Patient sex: M
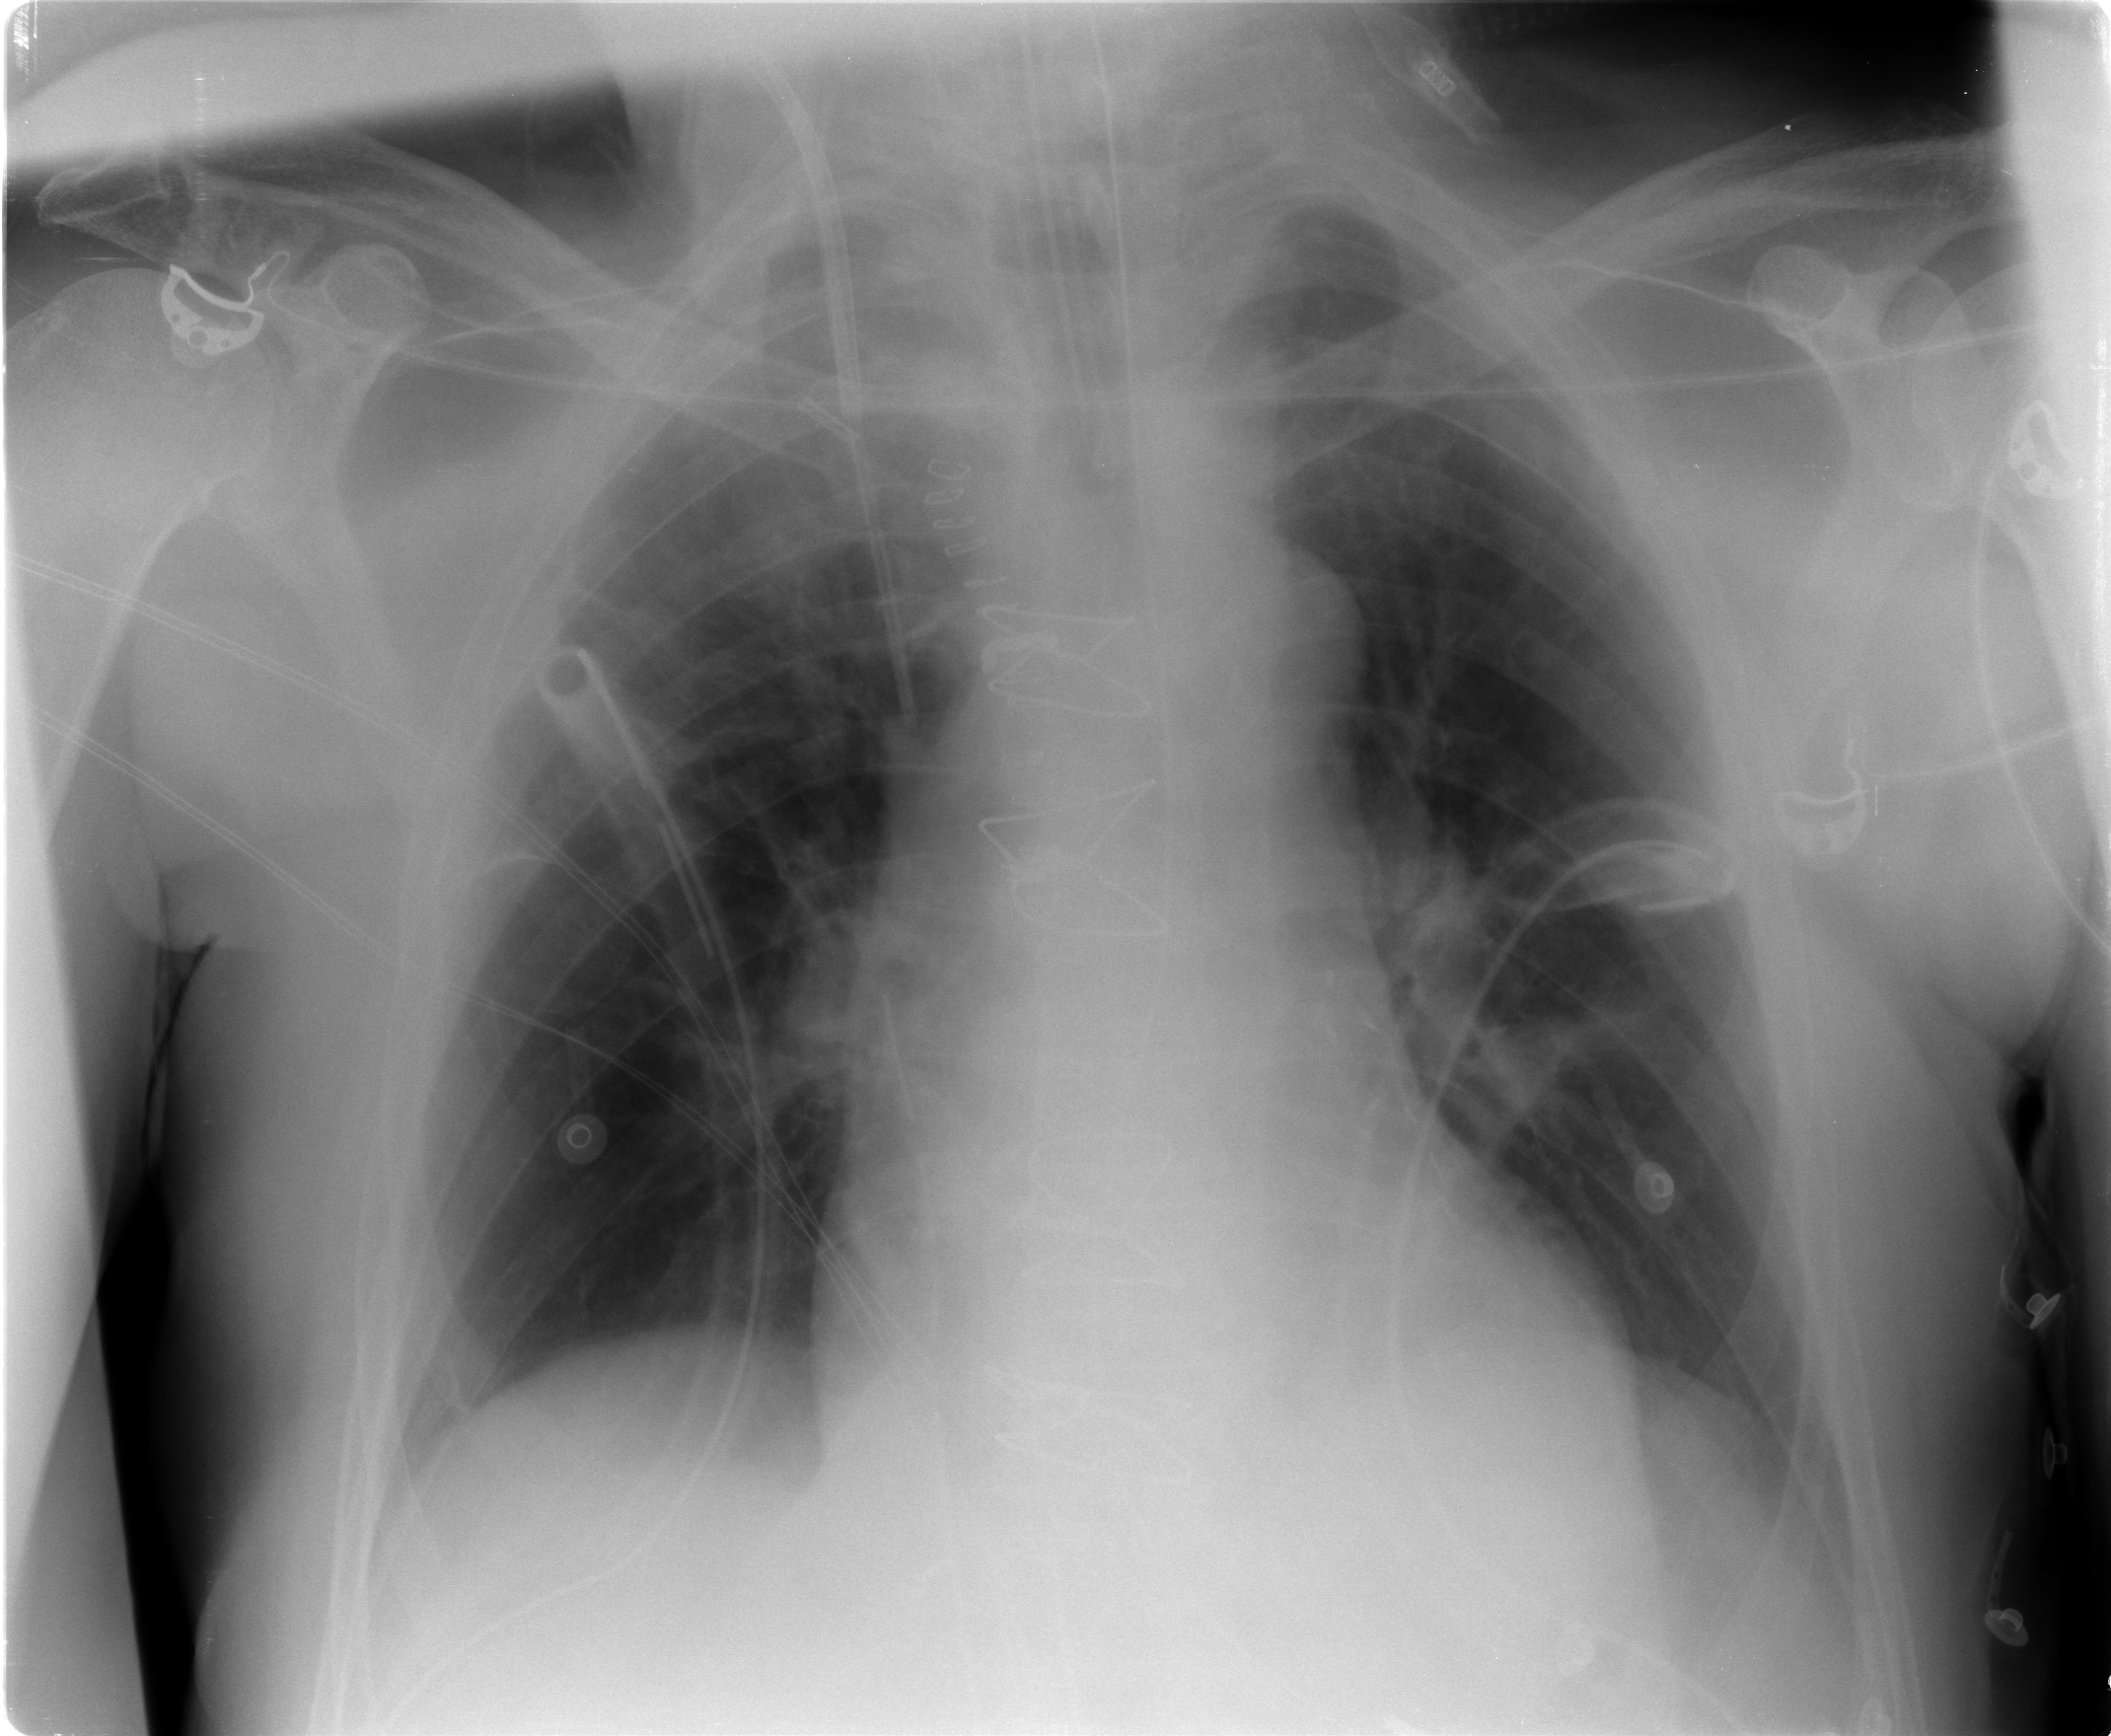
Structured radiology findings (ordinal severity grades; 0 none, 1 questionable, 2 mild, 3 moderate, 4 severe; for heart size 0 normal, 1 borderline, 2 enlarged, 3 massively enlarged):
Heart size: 0
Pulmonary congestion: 0
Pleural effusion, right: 0
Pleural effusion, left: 0
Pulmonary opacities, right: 0
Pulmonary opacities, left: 0
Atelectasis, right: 2
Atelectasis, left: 2